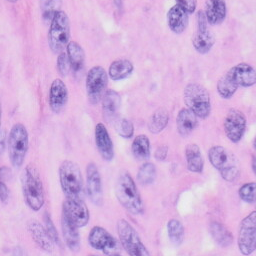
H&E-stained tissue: Skin